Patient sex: F
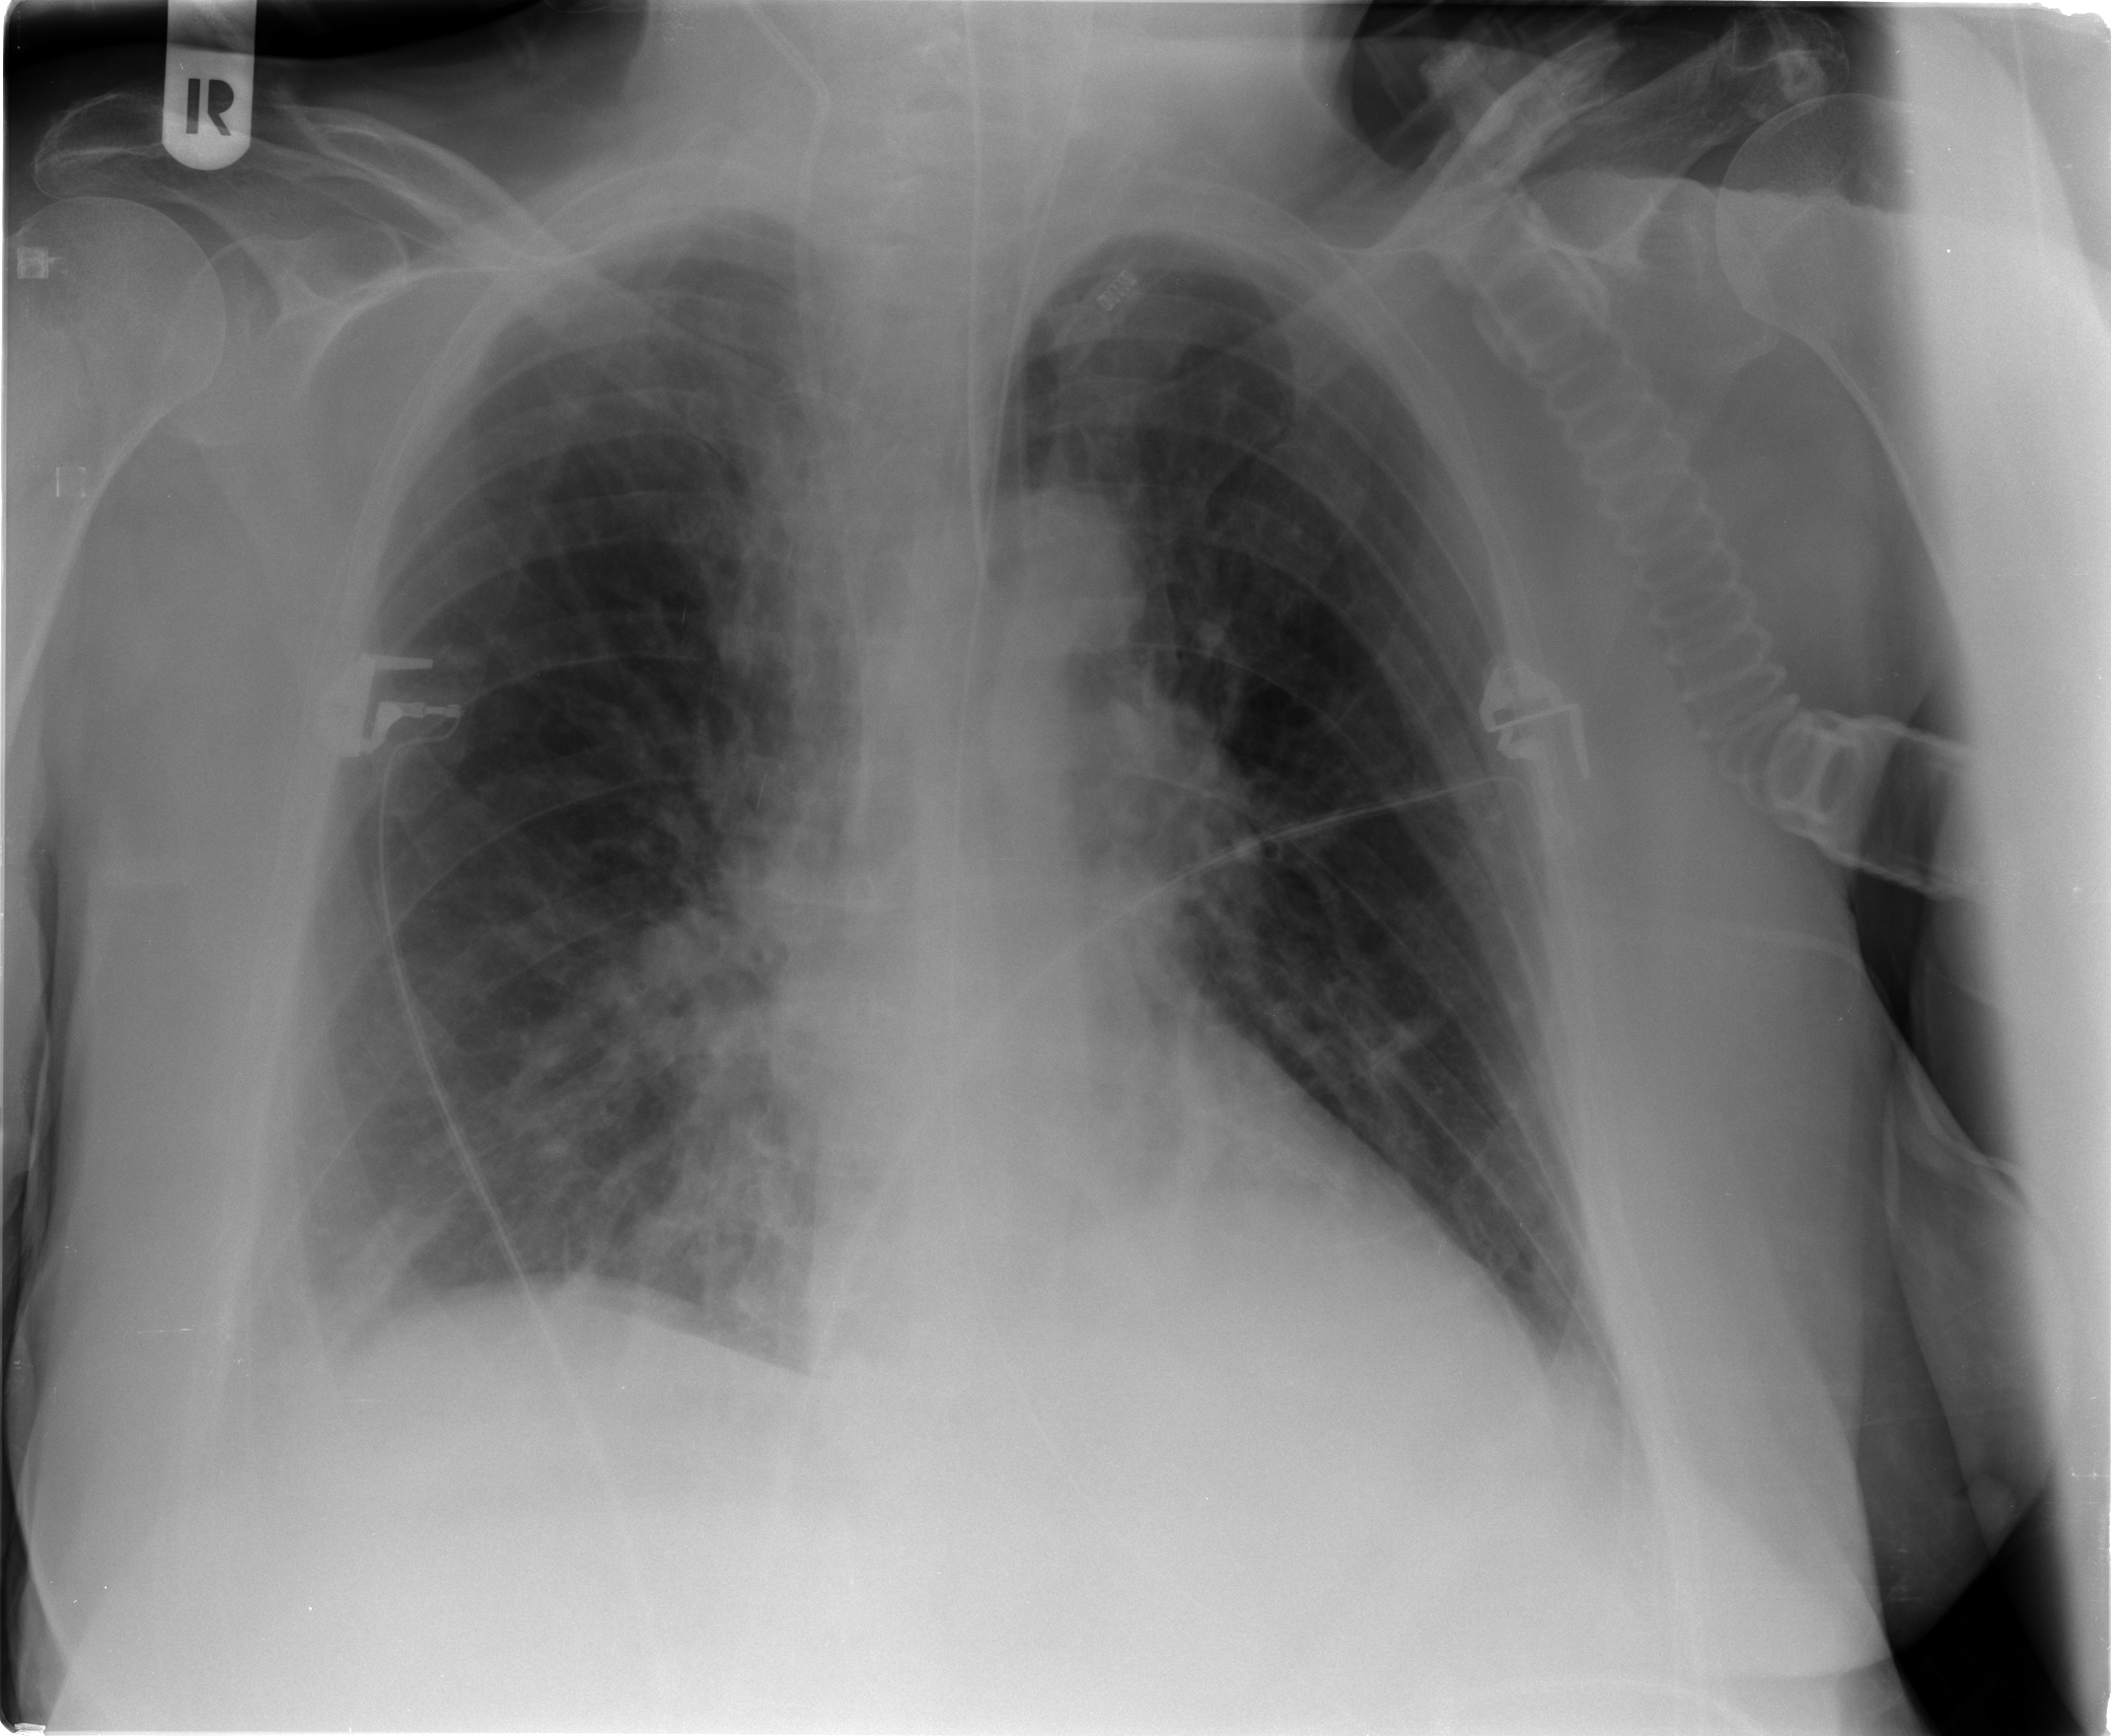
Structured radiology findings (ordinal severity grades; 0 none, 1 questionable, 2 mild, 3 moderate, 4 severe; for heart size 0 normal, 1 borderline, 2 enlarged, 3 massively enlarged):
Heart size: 0
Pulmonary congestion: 1
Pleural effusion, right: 1
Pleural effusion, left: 0
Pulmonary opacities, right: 0
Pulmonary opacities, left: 0
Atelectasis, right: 2
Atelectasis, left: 1